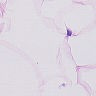
Metastatic tissue present: no